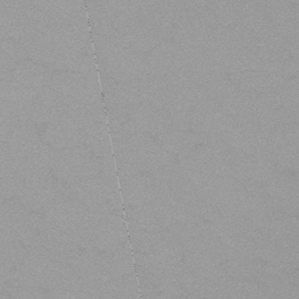
Label: frost